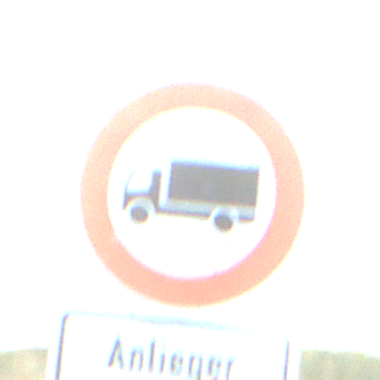
Verkehrszeichen: VerbotFuerKraftfahrzeugeUeberDreiKommaFuenfTonnen
Zusatzzeichen unten: PersonengruppenFrei2
Umgebung: Outdoor, RoadRail
Tageszeit: SunriseSunset
Wetter: PartlyCloudy
Licht: Natural
Jahreszeit: NotSpecified
Kontrast: MediumContrast